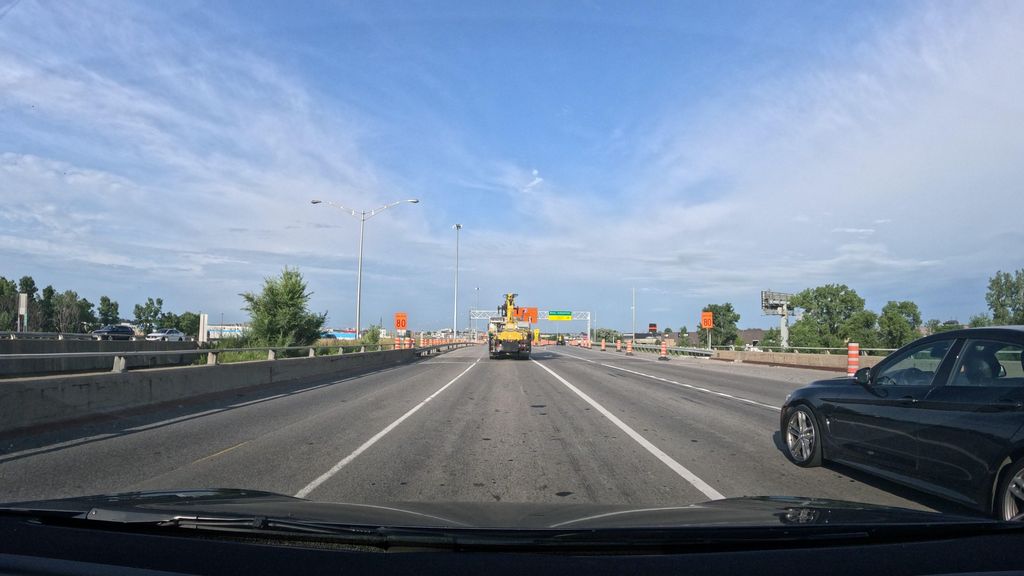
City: montreal